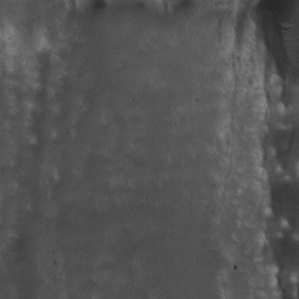
Label: non_frost